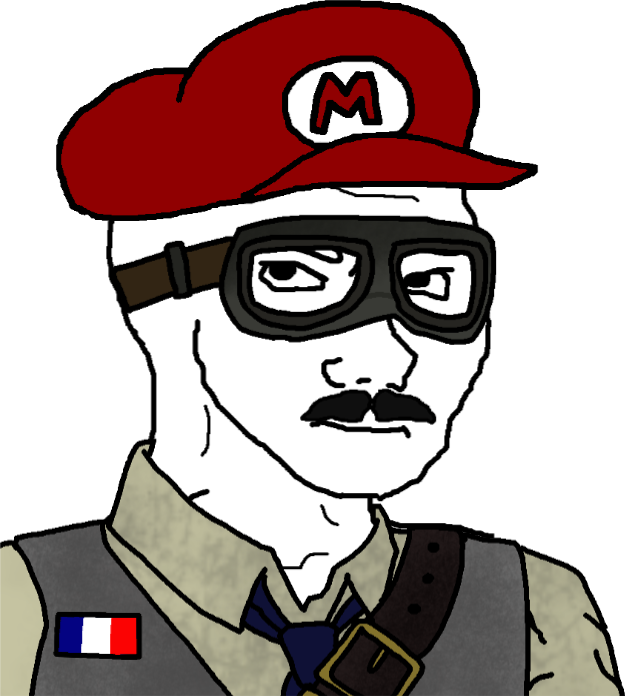
Label: 5_Doomer